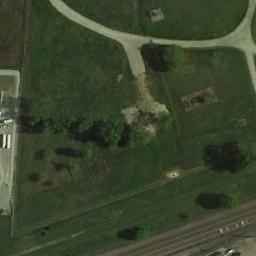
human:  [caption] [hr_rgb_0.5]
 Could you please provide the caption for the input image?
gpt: This meadow has dense grasses, Some trees and a building and some roads go through the meadow .

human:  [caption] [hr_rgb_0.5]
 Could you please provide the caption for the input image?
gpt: There are many green trees and a building and a road on the green grass .

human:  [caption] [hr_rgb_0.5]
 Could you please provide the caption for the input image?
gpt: The entire image is dominated by grass .

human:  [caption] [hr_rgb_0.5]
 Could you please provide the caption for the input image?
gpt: There are many roads beside the meadow .

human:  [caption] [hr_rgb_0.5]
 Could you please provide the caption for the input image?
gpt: There are some trees on the green meadow .